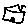
Label: house